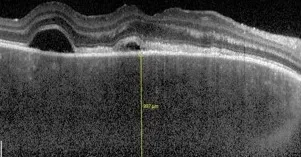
OCT and infrared images show multiple serofibrinous retinal detachments in the right. Eye and a thickened choroid measured with EDI-OCT.
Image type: ophthalmic_imaging (oct)